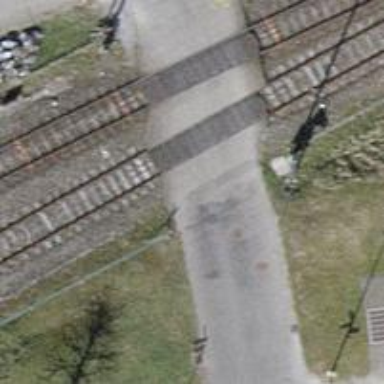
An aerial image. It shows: Full barrier level crossing on railway.